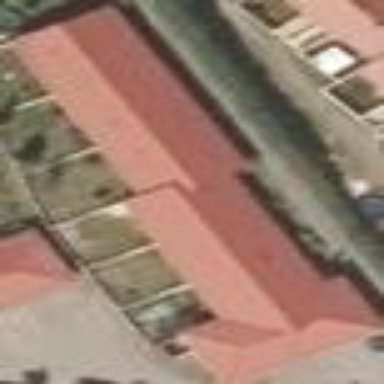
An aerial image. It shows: Terrace-style building with gabled roof.